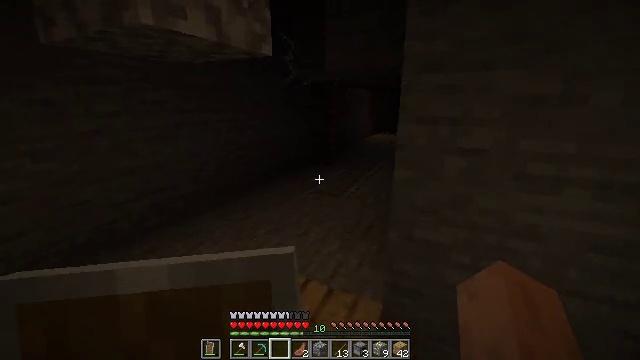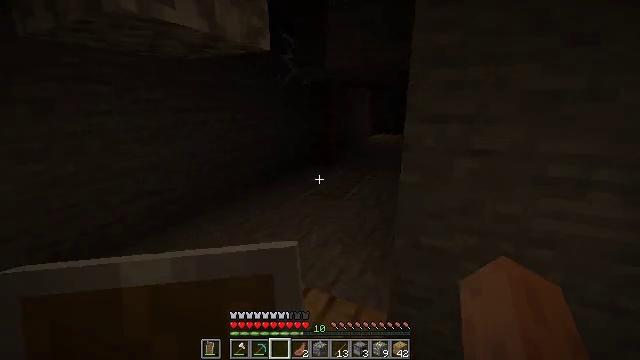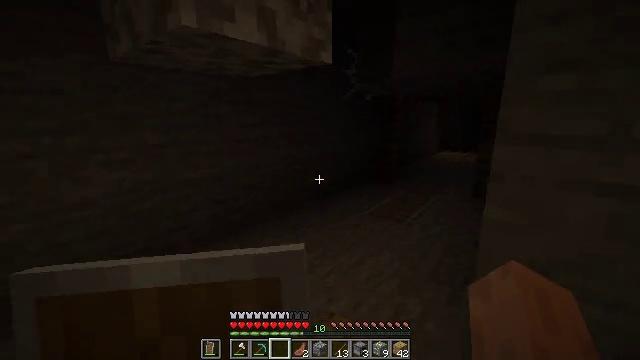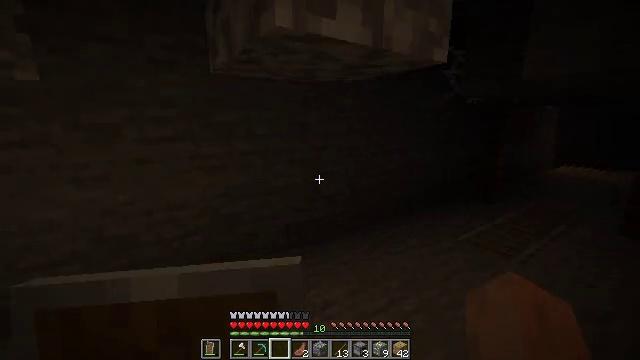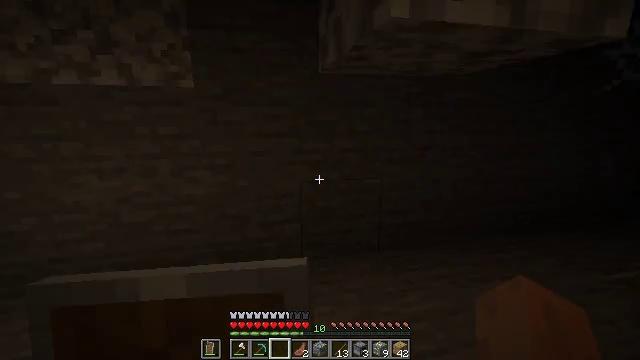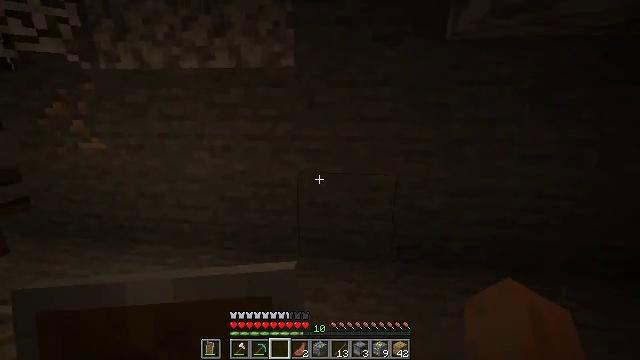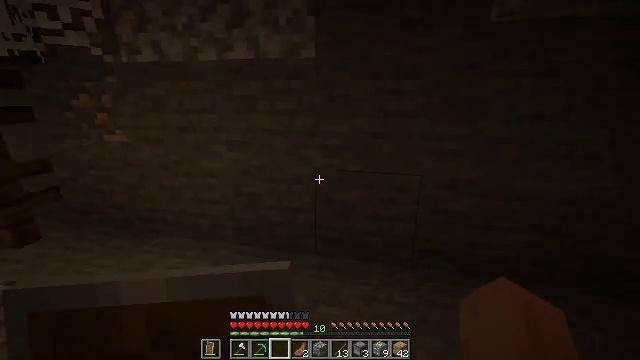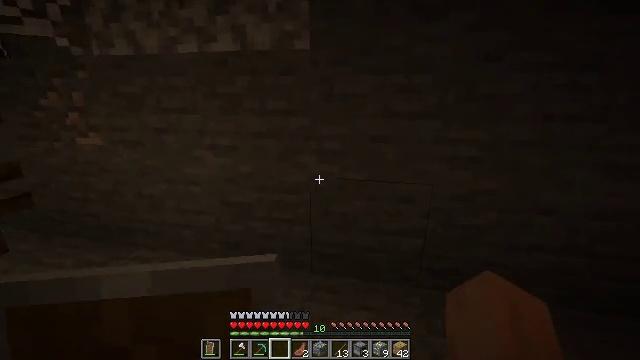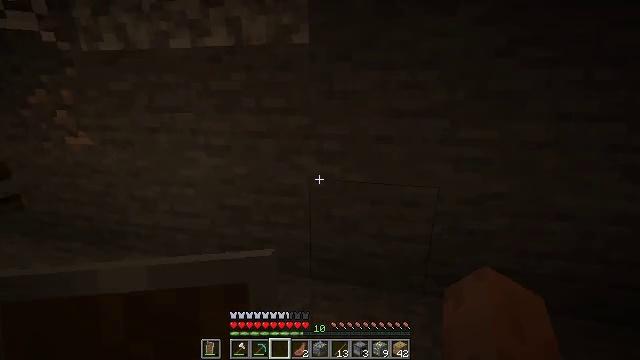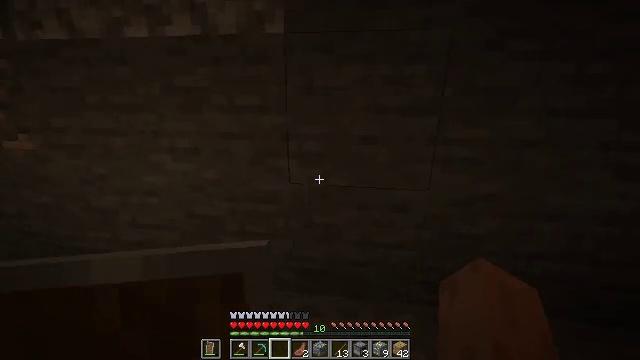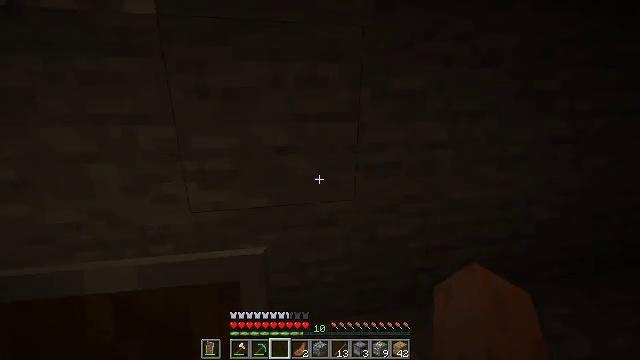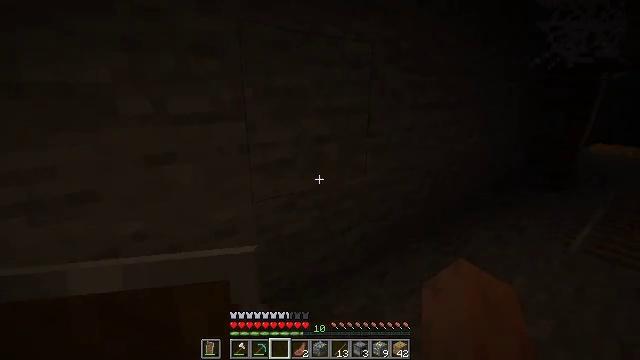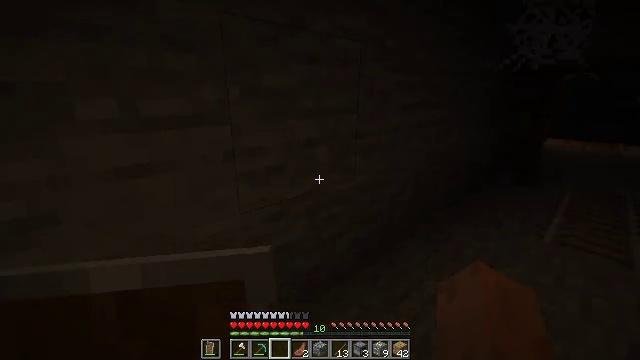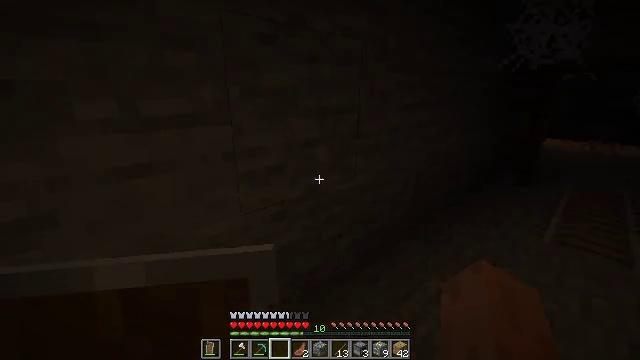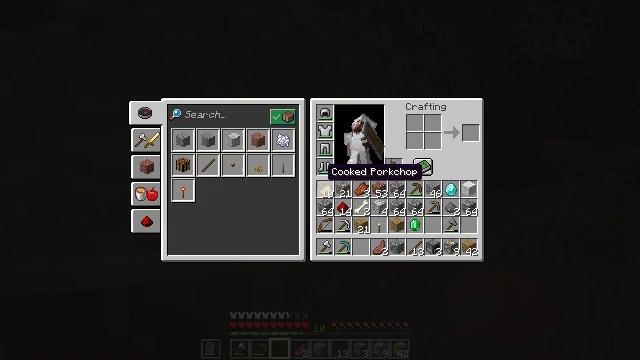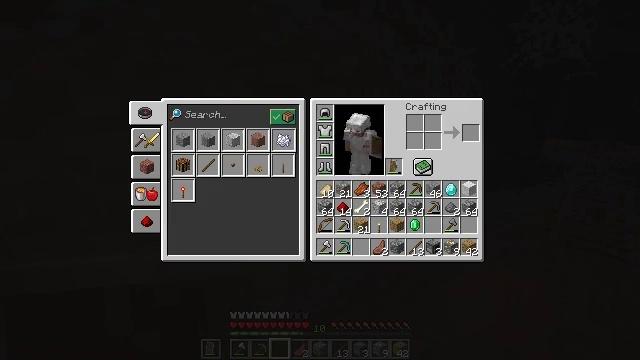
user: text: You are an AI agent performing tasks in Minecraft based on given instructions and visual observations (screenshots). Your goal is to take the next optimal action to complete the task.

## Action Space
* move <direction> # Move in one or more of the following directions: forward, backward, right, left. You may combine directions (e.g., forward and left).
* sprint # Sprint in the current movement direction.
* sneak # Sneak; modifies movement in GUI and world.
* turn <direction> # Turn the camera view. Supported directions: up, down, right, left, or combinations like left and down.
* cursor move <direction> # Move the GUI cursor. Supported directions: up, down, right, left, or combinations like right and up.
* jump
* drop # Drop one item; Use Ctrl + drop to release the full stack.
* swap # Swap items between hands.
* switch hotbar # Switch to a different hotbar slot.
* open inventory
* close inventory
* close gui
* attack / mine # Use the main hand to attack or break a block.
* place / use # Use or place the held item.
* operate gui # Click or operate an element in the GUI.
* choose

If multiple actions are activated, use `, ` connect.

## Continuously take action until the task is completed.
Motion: motion action
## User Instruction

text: Drop iron ore.
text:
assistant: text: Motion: move forward
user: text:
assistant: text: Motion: move forward and move left, turn left and up
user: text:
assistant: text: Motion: move forward and move left, turn left and up
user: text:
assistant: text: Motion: move forward and move left, turn left
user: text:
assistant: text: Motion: move forward, turn left and down
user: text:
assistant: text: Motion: move forward, turn left and down
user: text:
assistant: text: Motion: move forward
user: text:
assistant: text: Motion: move forward
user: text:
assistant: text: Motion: move forward, turn right
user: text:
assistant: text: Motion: move forward, turn right
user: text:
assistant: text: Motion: turn right
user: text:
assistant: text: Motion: turn right
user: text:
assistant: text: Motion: no_op
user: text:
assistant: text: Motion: open inventory
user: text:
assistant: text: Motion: open inventory
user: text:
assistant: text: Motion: open inventory
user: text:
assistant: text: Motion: cursor move left and down
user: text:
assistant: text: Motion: cursor move down
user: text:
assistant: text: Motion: sneak, cursor move right and down
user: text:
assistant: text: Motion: sneak, cursor move right and down
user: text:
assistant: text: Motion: sneak, cursor move right and down
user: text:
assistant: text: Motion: sneak, cursor move right and down
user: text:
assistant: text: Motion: sneak, cursor move right
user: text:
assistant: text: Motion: sneak, cursor move right and up
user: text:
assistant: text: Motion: sneak, cursor move right and up
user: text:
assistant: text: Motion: sneak
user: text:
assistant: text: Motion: sneak
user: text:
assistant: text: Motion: sneak, cursor move down
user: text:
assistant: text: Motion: sneak, cursor move down
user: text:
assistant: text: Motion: sneak, cursor move down